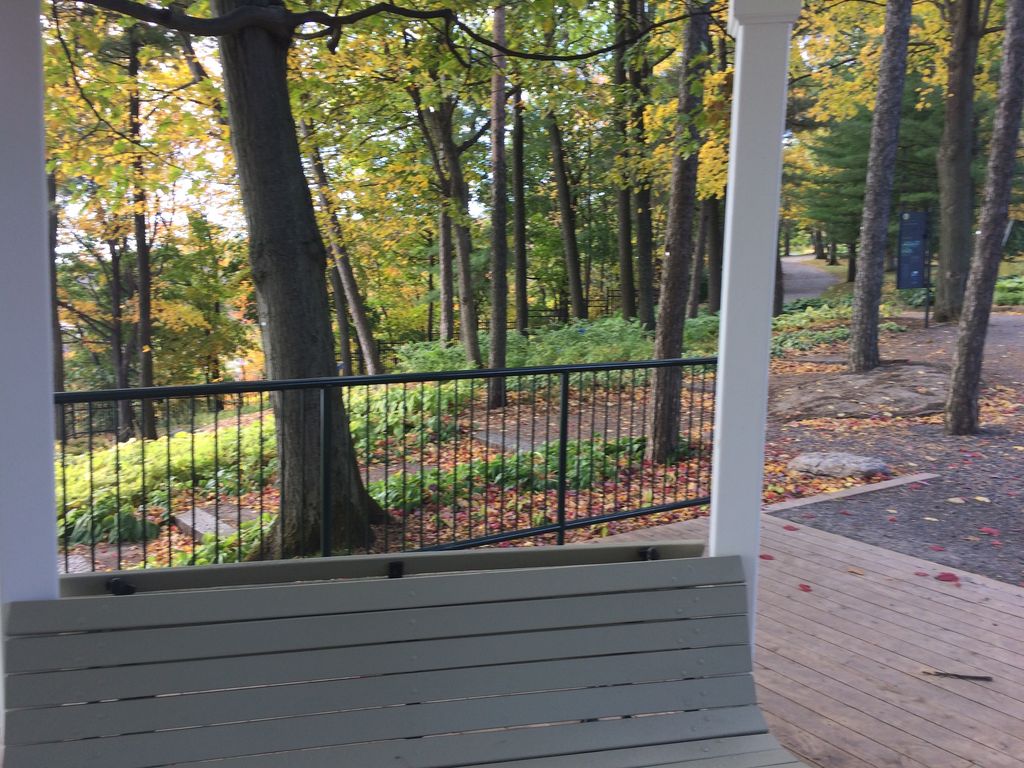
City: quebec_city